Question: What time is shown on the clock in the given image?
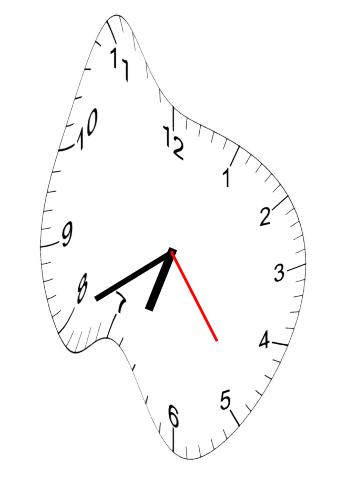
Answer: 06:40:24